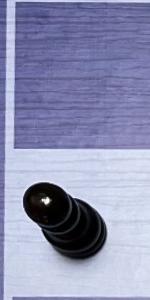
Label: Pawn_Black